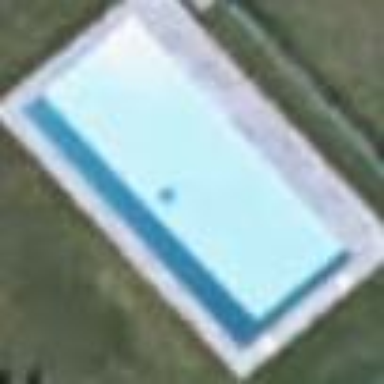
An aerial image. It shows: Swimming pool located in leisure land.